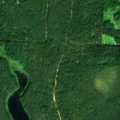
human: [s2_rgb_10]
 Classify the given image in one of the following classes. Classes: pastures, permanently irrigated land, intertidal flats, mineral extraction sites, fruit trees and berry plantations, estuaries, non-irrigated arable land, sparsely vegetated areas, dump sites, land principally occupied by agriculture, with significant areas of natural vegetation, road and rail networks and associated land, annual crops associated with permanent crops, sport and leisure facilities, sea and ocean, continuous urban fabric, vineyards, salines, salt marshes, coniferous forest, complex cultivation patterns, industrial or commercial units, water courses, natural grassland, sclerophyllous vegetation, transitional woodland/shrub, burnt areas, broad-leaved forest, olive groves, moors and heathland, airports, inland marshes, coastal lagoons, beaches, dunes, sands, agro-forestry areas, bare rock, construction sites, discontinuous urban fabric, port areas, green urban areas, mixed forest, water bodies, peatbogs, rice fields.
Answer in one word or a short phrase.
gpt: coniferous forest, mixed forest, water bodies